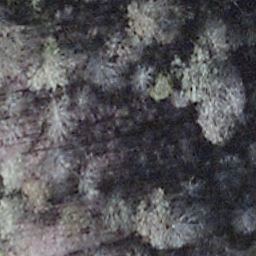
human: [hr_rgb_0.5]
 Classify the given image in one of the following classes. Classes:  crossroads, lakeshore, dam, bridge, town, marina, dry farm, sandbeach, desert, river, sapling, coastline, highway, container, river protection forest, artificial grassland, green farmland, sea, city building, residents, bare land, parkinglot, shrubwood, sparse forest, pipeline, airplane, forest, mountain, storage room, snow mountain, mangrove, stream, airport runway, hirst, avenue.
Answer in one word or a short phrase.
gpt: shrubwood